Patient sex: F
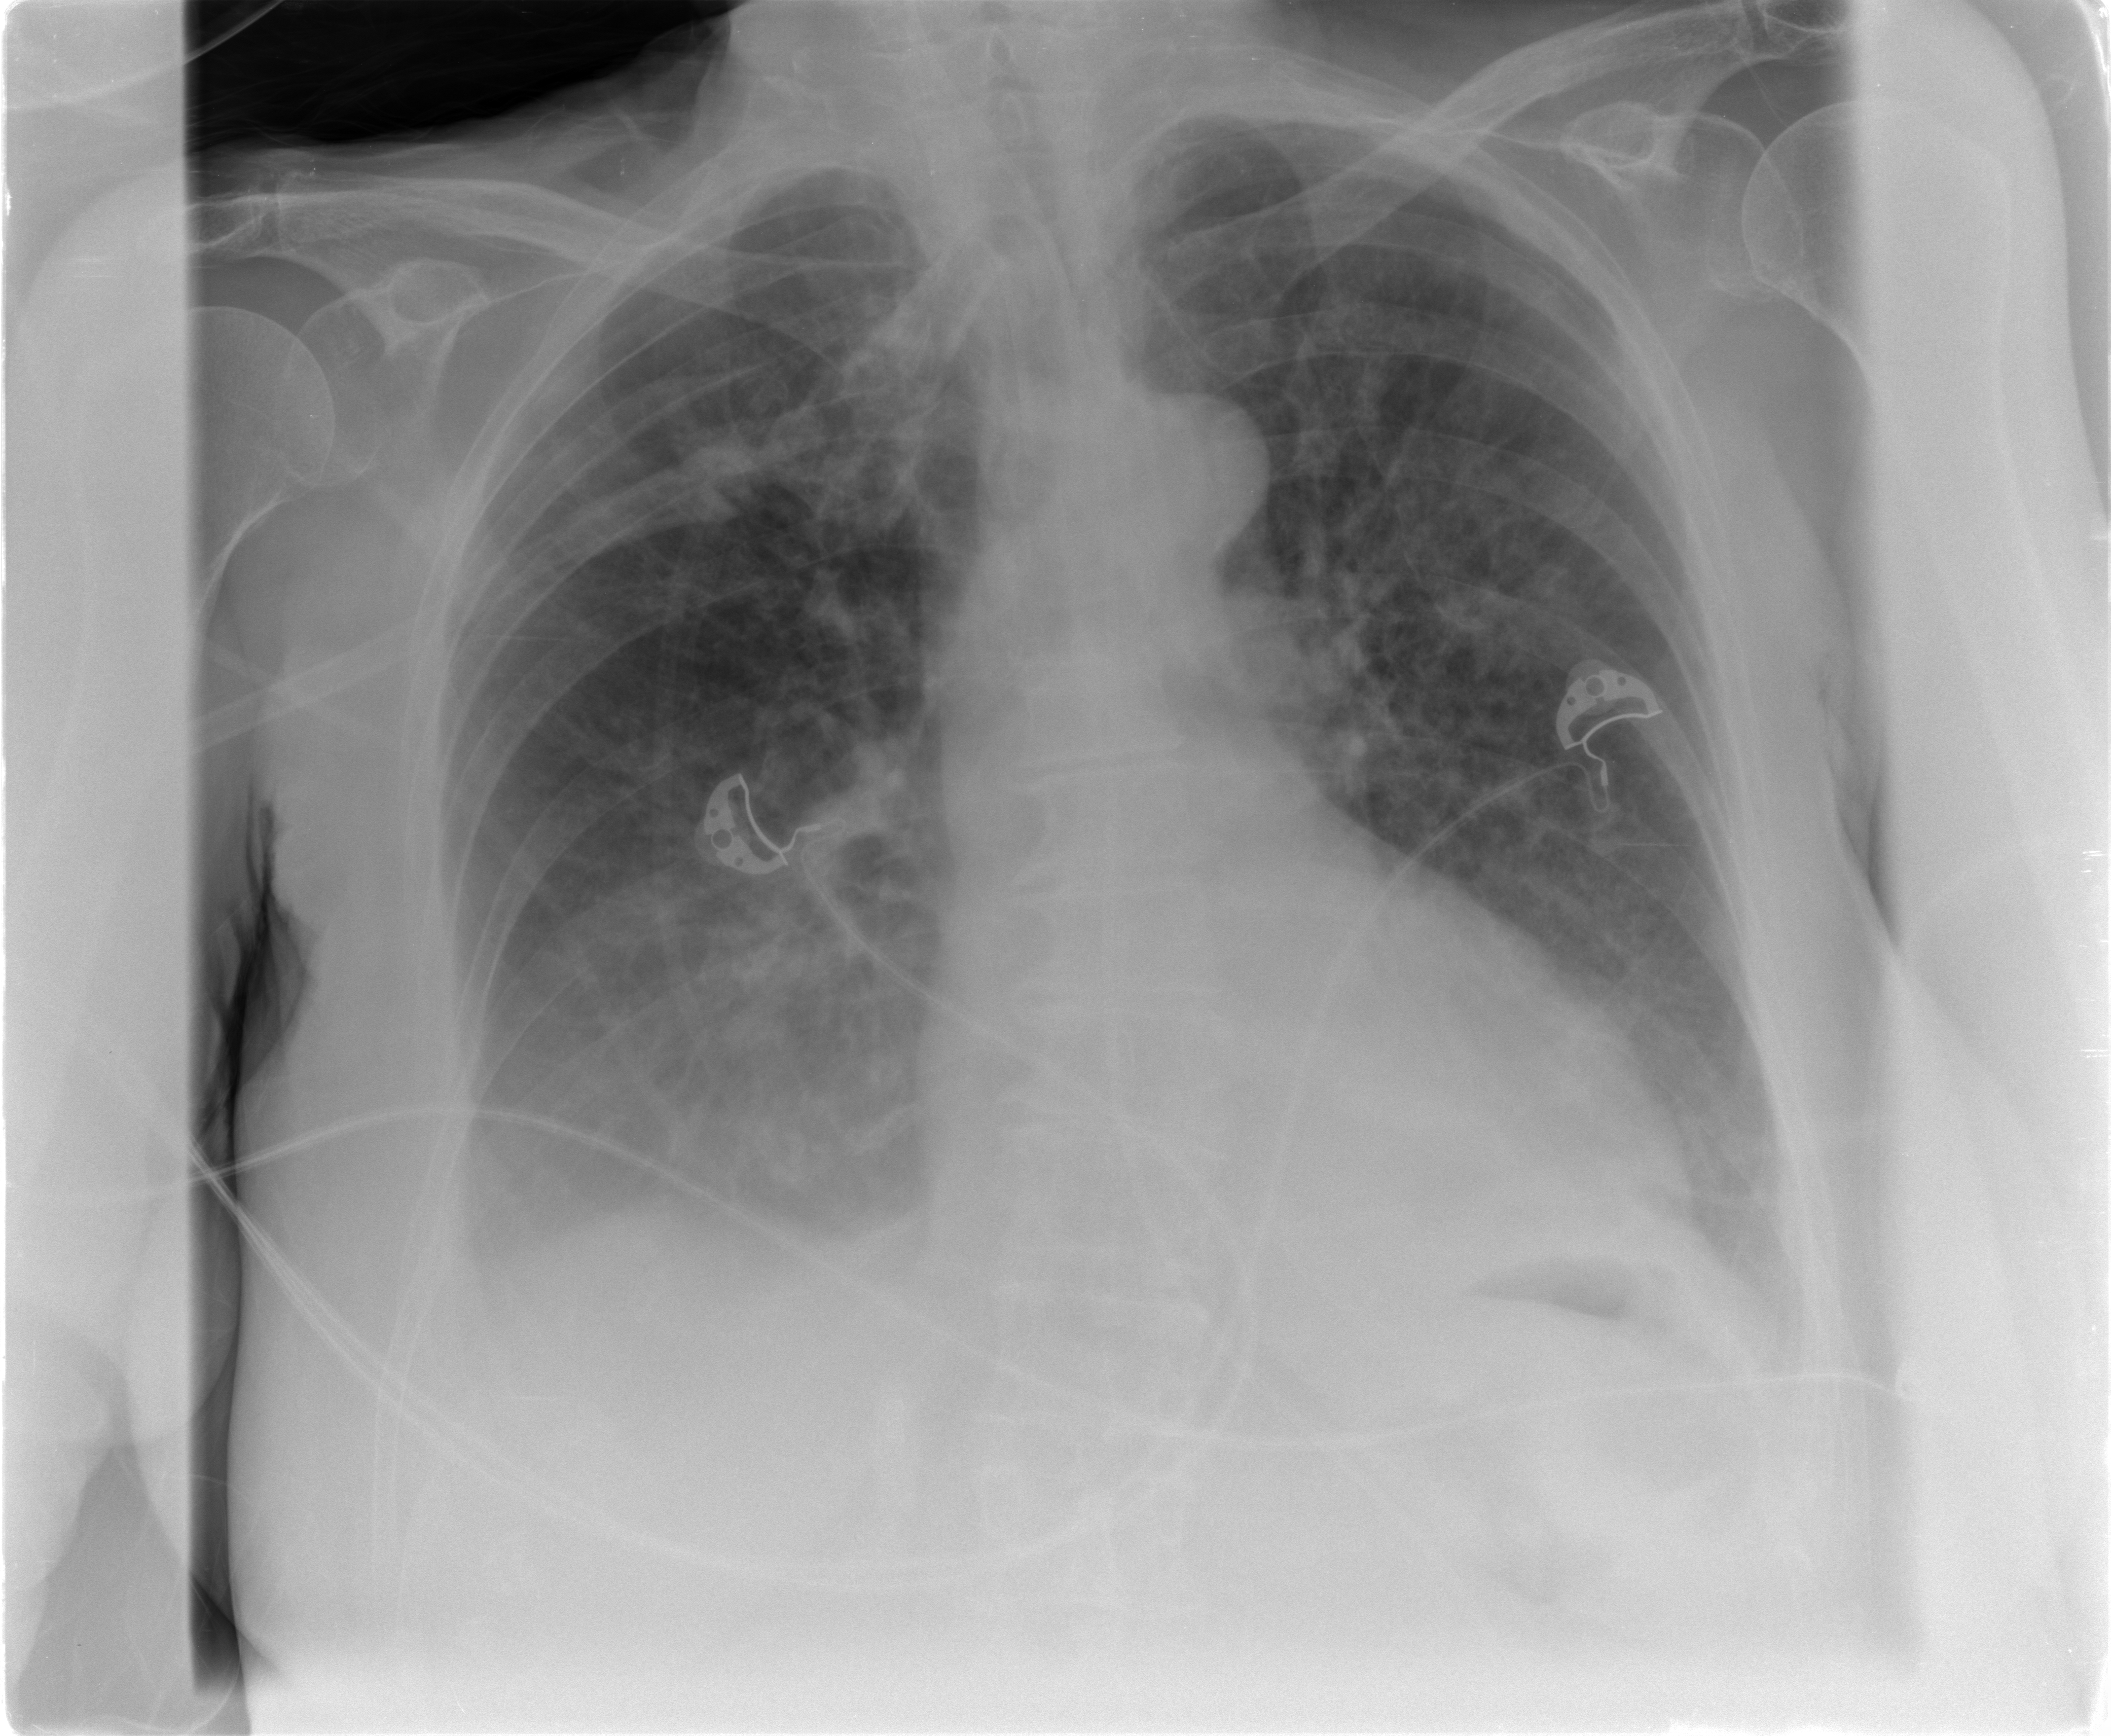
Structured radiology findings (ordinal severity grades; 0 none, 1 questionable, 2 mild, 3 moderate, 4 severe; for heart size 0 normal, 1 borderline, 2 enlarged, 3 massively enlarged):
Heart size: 0
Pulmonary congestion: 2
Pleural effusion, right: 2
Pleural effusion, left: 1
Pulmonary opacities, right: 0
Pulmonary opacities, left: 0
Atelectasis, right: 0
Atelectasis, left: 0